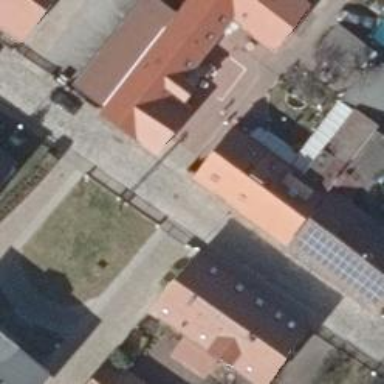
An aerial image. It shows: Semi-detached house.